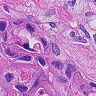
Metastatic tissue present: yes